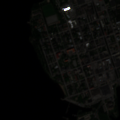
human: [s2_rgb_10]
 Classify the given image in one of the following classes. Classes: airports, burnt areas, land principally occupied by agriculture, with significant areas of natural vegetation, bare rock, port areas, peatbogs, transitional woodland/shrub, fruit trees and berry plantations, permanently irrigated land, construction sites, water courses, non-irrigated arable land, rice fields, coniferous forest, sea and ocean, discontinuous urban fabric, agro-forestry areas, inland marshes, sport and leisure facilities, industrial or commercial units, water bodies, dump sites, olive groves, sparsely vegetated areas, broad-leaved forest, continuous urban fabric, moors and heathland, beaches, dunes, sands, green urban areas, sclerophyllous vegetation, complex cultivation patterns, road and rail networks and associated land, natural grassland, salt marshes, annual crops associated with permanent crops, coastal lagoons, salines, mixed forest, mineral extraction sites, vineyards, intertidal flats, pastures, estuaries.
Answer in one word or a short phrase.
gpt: discontinuous urban fabric, industrial or commercial units, water bodies